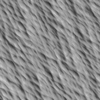
Label: not_dusty